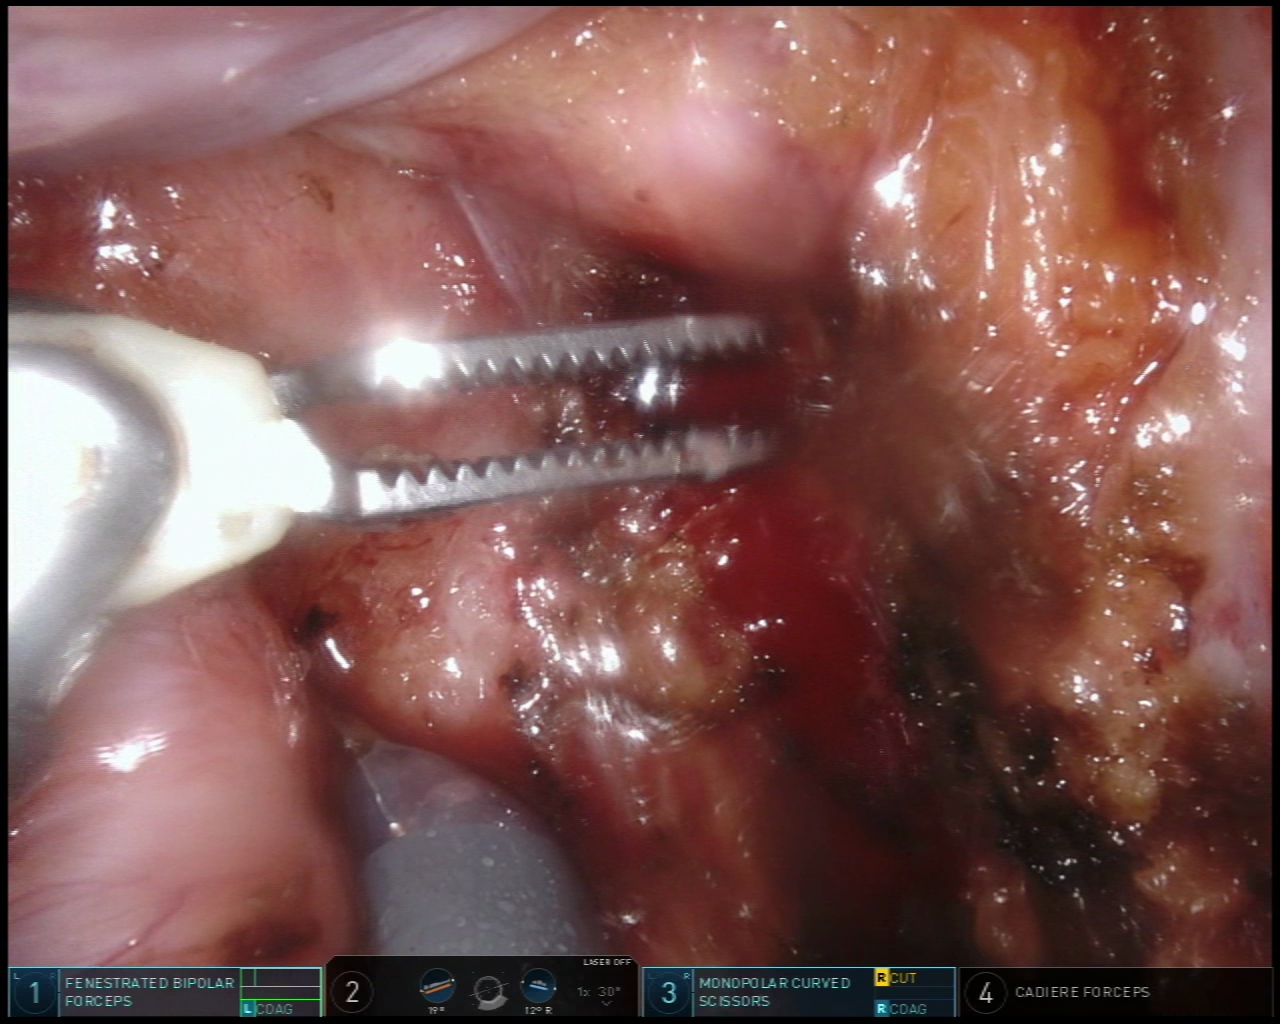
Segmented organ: vesicular_glands
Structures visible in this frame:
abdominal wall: no
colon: no
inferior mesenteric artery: no
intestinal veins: no
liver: no
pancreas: no
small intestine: no
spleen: no
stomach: no
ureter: no
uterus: no
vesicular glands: yes